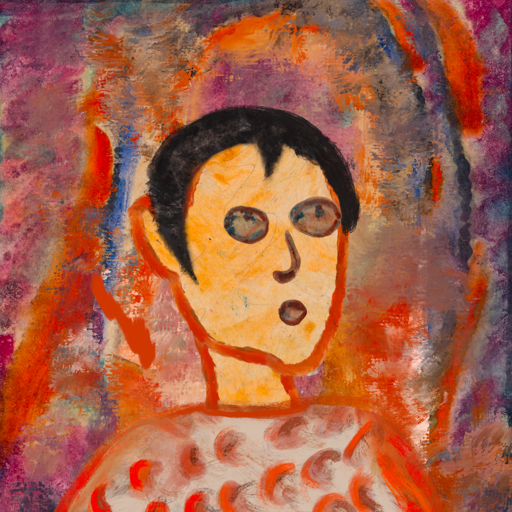
Background: Experience, Head And Neck Side: Experience, Face Side: Orphan, Bust: Rupkatha, Hair Side: Roy_Bahadur, Head Accessory: Blank, Second Necklace: Blank, Necklace: Blank, Baby: Blank